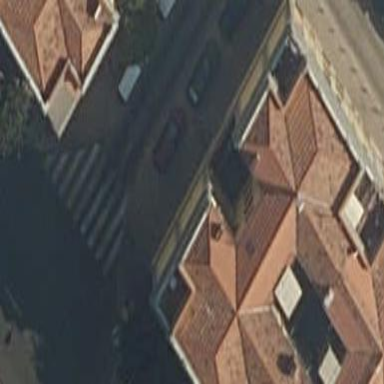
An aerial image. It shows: Residential building.